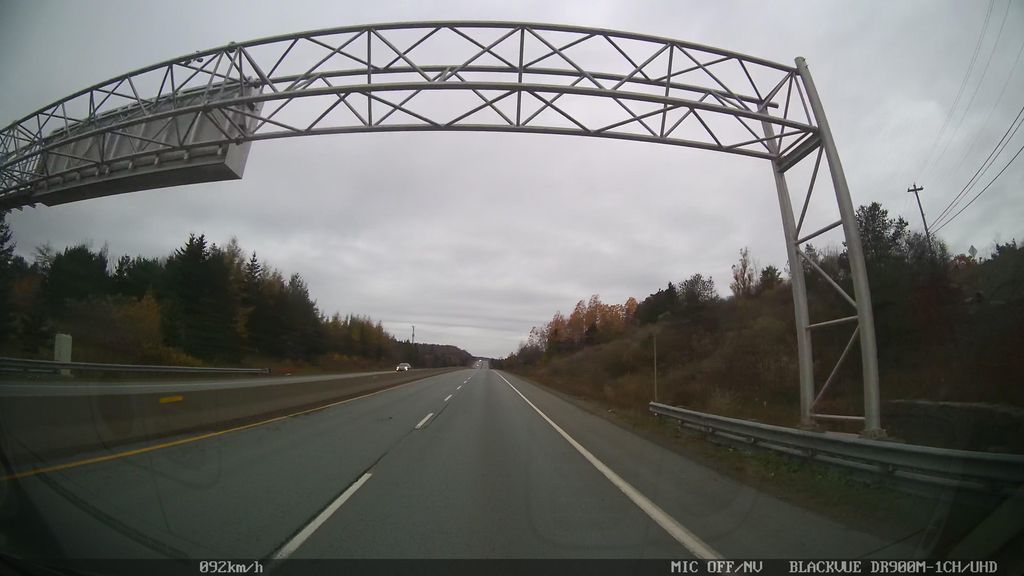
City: halifax